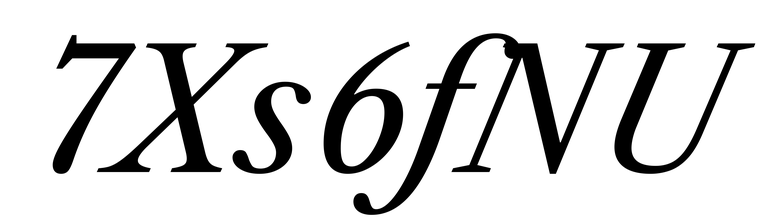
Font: LibreCaslonText-Italic_Italic